【题型】解答题　【知识点】解析几何　【难度】easy
一质点在矩形$ABCD$内运动，从$AB$的中点$O$沿一确定方向发射该质点，依次由线段$BC$、$CD$、$DA$反射，反射点分别为$P_1$、$P_2$、$P_3$（入射角等于反射角），最后落在线段$OA$上的$P_4$（不包括端点）。若$A(-1,0)$、$B(1,0)$、$C(1,1)$和$D(-1,1)$，求$OP_1$的斜率的取值范围。
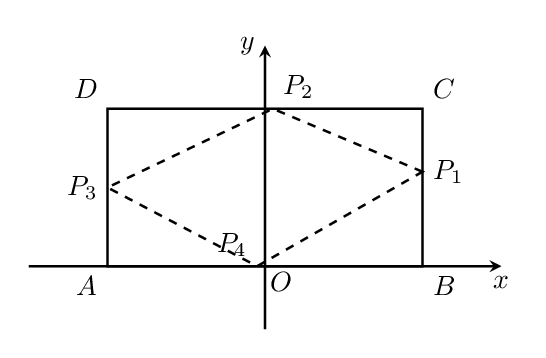
【解答】
\raggedright
\textbf{【答案】}$\left(\dfrac{1}{2},\dfrac{2}{3}\right)$
\textbf{【分析】}根据题意线段$OP_1 \parallel P_2P_3$，$P_1P_2 \parallel P_3P_4$，分别找出$P_4$点落在线段$OA$上的临界位置，即可求解.
\textbf{【详解】}由题意知：$OP_1 \parallel P_2P_3$，$P_1P_2 \parallel P_3P_4$，设$P_1(1,b)$，
则线段$OP_1$的斜率：$k = \dfrac{b-0}{1-0} = b$，
为使$P_4$点落在线段$OA$上（不包括端点），所以得：当$P_4$落到点$O$，点$A$时为相应的两种临界位置，
当$P_4$落到点$O$时：
由题意知：$O$点为$AB$的中点，且从$O$点出发又回到$O$点，所以可得：此时$P_1$位于线段$BC$的中点位置，
所以得此时$OP_1$的斜率：$k_1 = b = \dfrac{1}{2}$；
当$P_4$落到点$A$时：
$P_4$点与$P_3$点重合，设$\angle P_1OB = \theta$，可得：$\angle P_1P_2C = \angle DP_2P_3 = \theta$，且$\tan\theta = b$，
所以得：$CP_1 = 1-b$，$CP_2 = \dfrac{1-b}{b} = \dfrac{1}{b}-1$，$DP_2 = 3-\dfrac{1}{b}$，
所以得：$\tan\theta = \dfrac{DP_3}{DP_2} = \dfrac{1}{3-\dfrac{1}{b}} = b$，解之得：$b = \dfrac{2}{3}$，
所以此时斜率：$k_2 = \dfrac{2}{3}$，
综上所述：可得$OP_1$的斜率范围为：$\dfrac{1}{2} < k < \dfrac{2}{3}$，即$\left(\dfrac{1}{2},\dfrac{2}{3}\right)$.

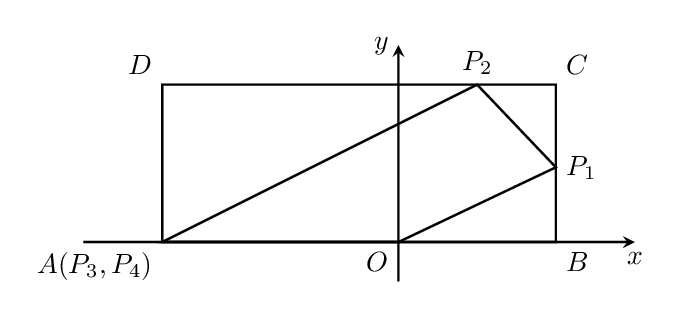